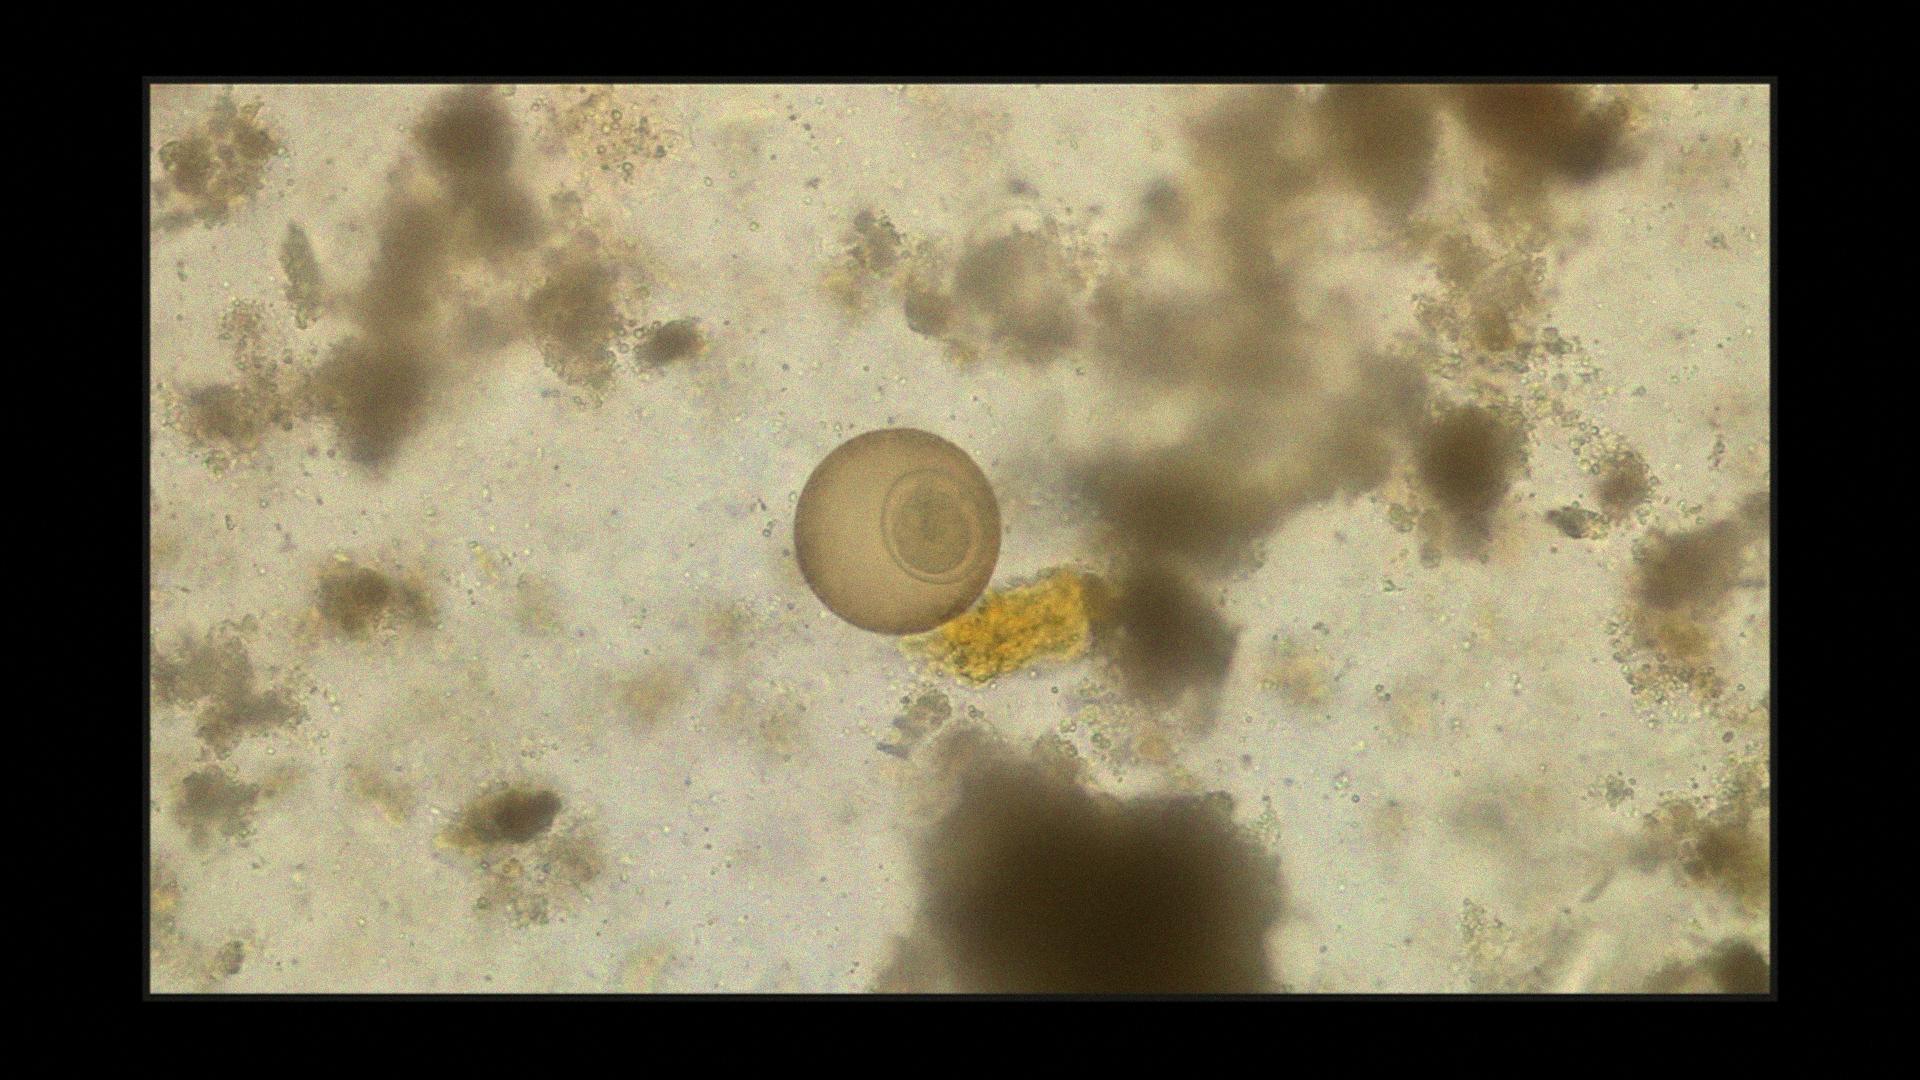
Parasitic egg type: Hymenolepis diminuta